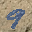
Label: 9